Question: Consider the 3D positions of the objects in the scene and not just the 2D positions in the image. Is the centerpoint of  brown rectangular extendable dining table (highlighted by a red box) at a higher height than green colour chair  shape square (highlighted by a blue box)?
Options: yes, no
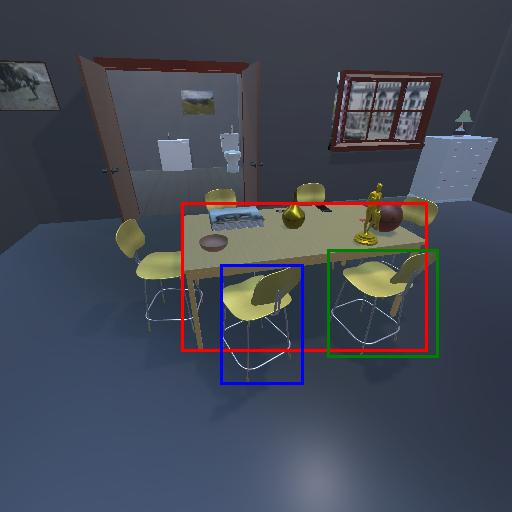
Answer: yes